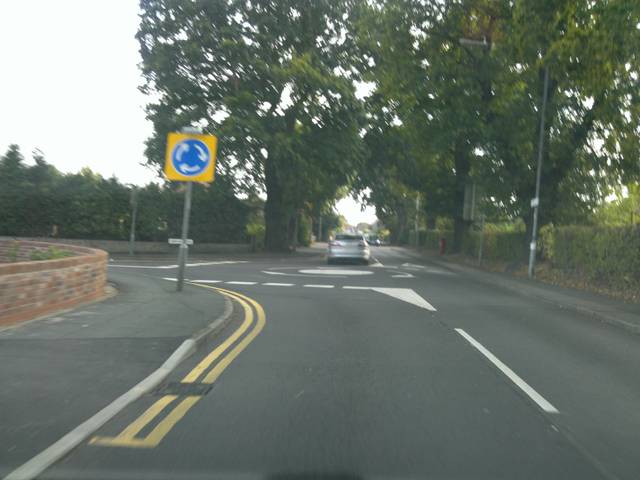
Region: United Kingdom
Coordinates: 51.88, 0.8553